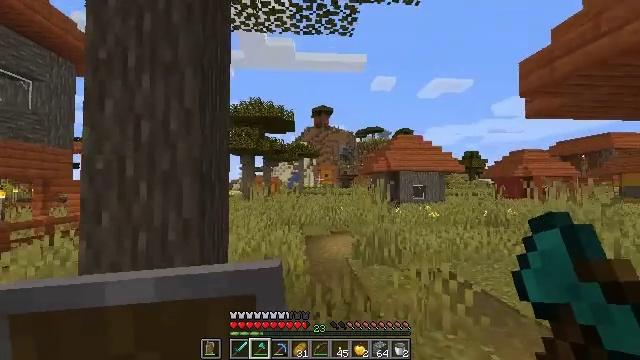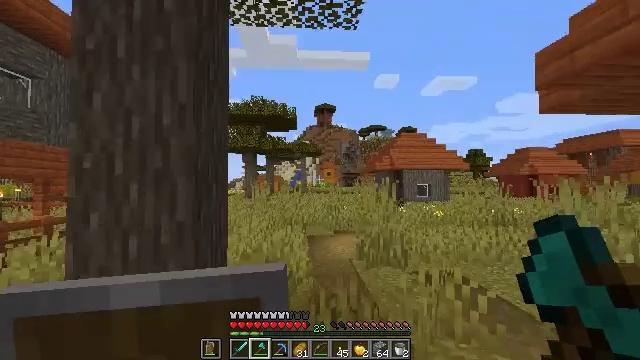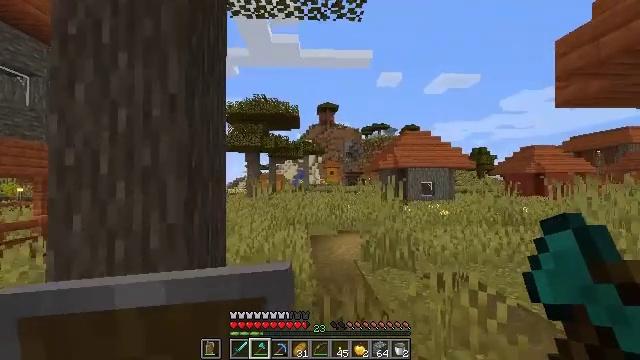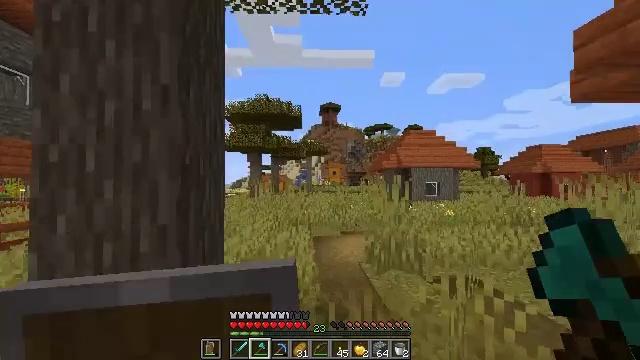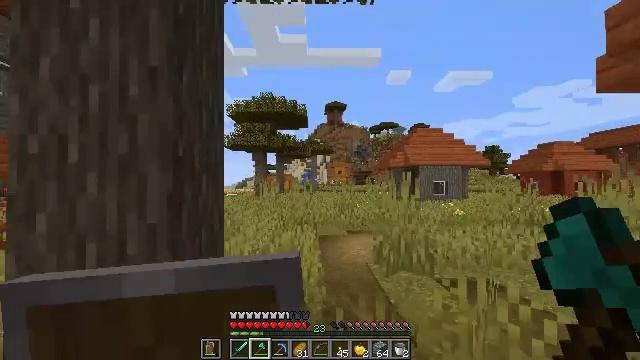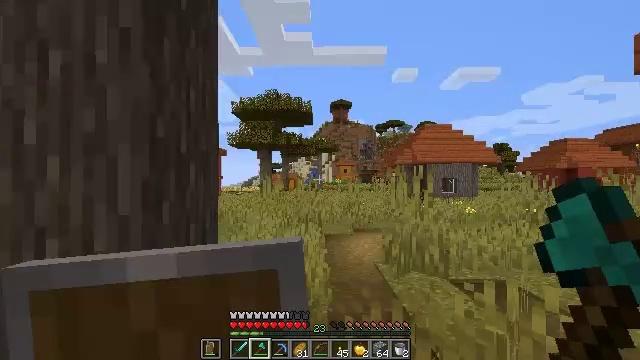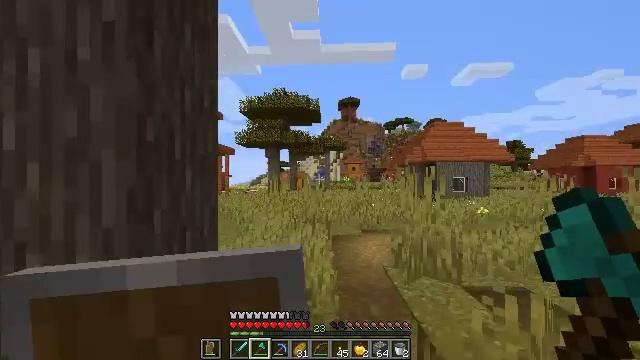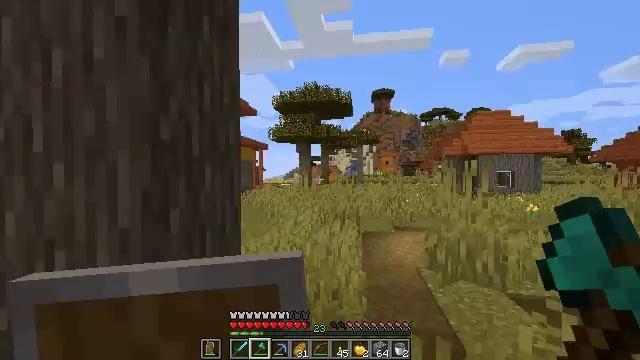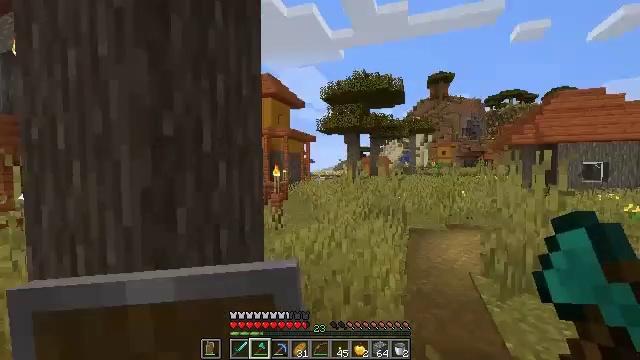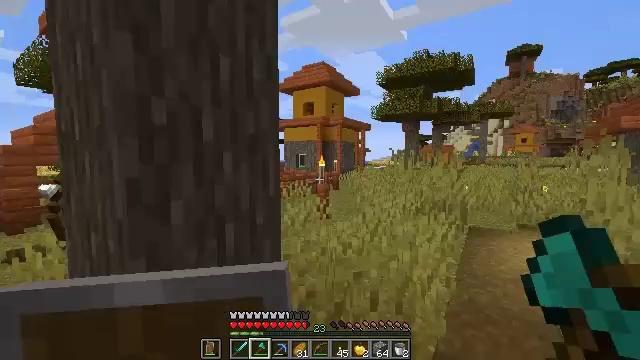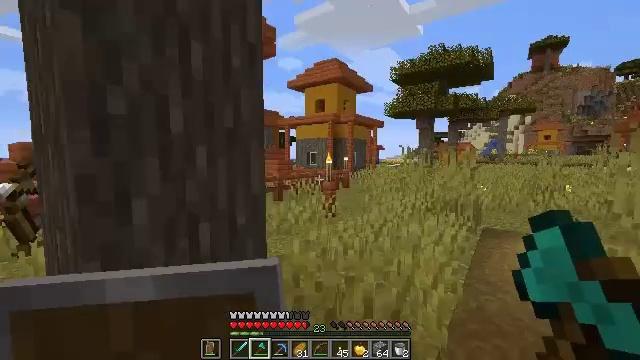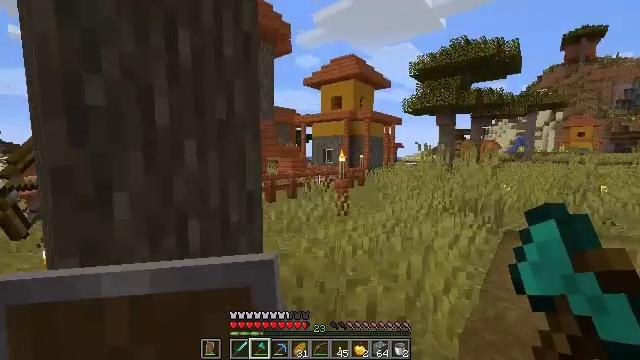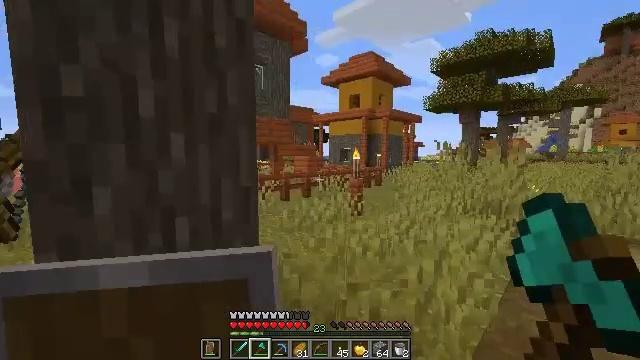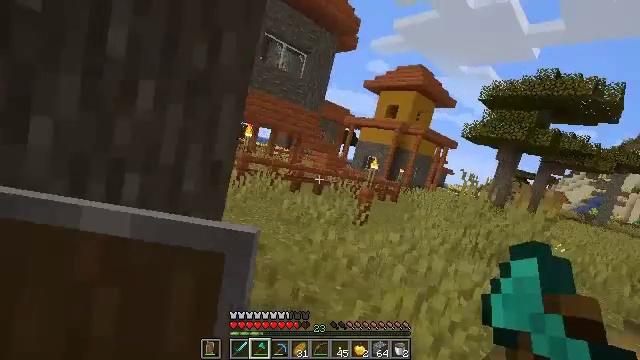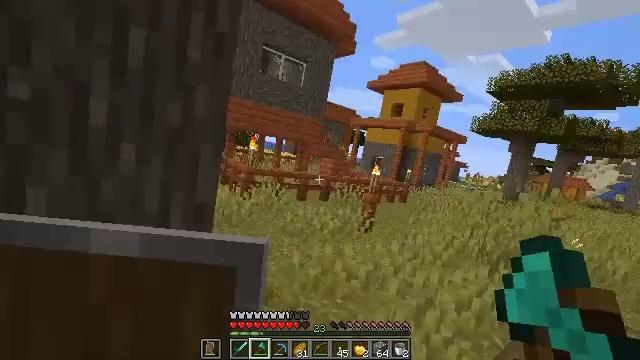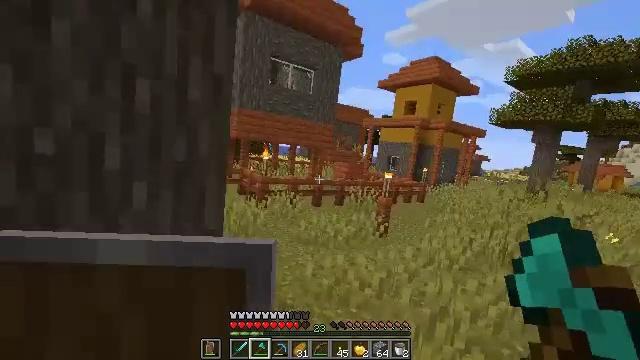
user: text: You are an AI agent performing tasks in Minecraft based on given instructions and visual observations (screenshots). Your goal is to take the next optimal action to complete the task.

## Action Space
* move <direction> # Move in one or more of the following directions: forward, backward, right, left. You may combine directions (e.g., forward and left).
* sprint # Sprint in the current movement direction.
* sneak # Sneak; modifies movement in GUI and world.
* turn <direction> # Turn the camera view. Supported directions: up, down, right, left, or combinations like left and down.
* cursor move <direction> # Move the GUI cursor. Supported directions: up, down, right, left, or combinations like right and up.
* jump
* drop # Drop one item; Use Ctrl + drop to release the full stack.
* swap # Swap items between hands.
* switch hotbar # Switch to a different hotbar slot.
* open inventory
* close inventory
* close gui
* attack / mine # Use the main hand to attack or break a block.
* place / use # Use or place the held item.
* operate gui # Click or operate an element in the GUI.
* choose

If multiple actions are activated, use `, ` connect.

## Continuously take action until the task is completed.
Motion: motion action
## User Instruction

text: Kill mobs.
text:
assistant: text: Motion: move forward
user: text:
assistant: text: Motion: move forward
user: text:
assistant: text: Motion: move forward
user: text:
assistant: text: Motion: move forward, turn left
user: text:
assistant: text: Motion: move forward, turn left
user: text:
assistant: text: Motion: move forward and move right, turn left
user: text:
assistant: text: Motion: move forward and move right, turn left and down
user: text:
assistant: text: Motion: move forward and move right, turn left and down
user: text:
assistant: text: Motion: move forward and move right, turn left and down
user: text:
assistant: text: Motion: move forward and move right, turn left
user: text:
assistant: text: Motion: move forward and move right, turn left
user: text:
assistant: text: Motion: move forward and move right, turn left
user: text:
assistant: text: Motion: move forward and move right, turn left
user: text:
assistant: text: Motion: move forward and move right, turn left
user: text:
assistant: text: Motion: move forward and move right, turn left
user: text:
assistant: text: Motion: move forward and move right, turn left
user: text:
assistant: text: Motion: move forward and move right, turn left
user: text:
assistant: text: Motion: move forward and move right, turn left and down
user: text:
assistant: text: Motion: move forward and move right, turn left
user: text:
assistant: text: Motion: move forward and move right, turn left
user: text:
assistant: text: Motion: move left, turn left
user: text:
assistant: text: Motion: move left
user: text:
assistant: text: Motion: move left
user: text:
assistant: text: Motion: move forward and move left, turn right
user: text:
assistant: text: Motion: move forward and move left, turn right and up
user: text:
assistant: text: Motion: move forward and move left, turn right
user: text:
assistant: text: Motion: move forward and move left, turn right
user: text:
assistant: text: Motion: move forward and move left, turn right
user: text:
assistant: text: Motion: move forward and move left, turn right
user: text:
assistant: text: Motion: move forward and move left, turn right